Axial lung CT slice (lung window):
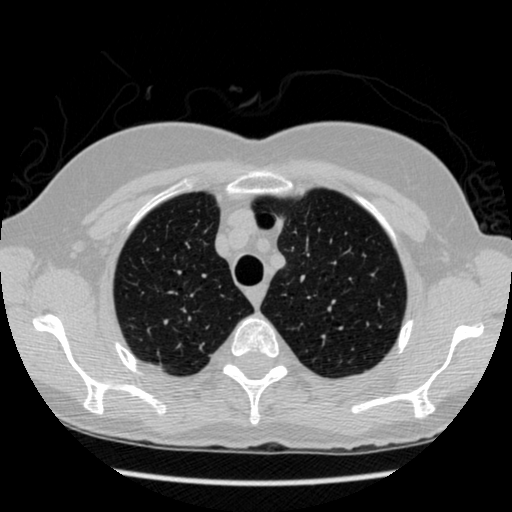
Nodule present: no